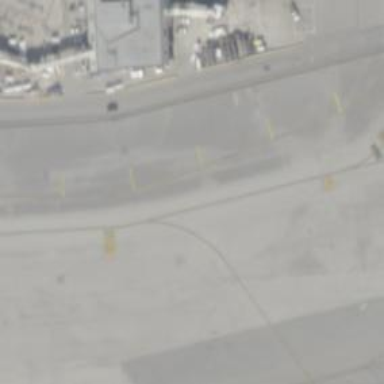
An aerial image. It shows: View of taxiway at the airport.